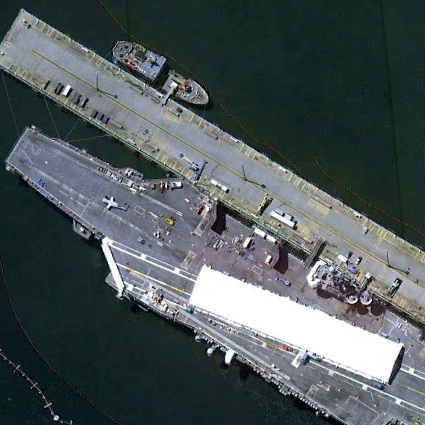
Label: aircraft_carrier